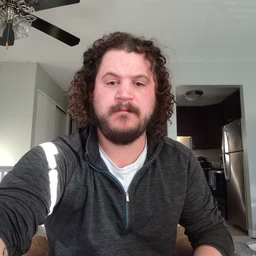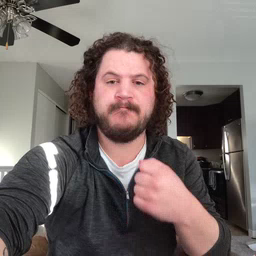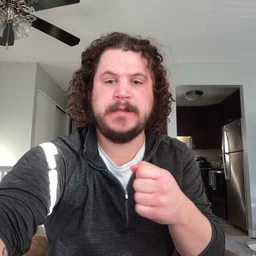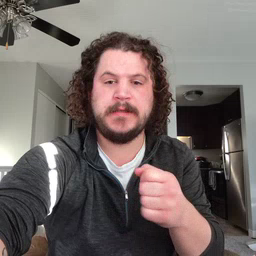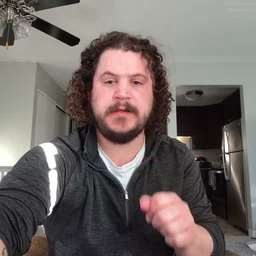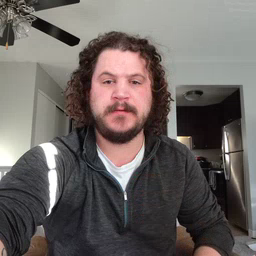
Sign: make